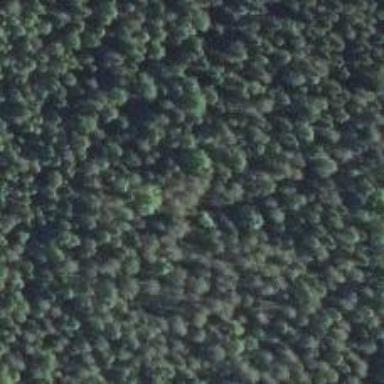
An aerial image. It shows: Needle-leaved woodland.